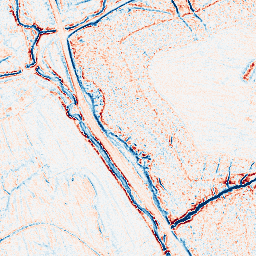
Category: edge_preserving
Decomposition family: anisotropic_diffusion
Decomposition parameters: iterations: 10
kappa: 10
gamma: 0.1
Upsampling method: quadratic
Upsampling parameters: scale: 4
Upsampling scale: 4